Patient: sex M, age 32
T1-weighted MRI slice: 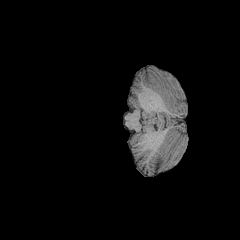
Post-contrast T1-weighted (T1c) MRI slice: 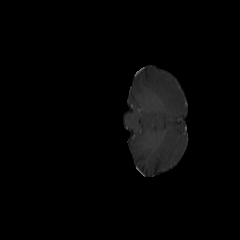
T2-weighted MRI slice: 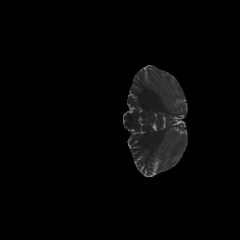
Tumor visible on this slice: no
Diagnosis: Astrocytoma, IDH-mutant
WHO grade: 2